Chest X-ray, PA view. Patient: 61 years old, sex M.
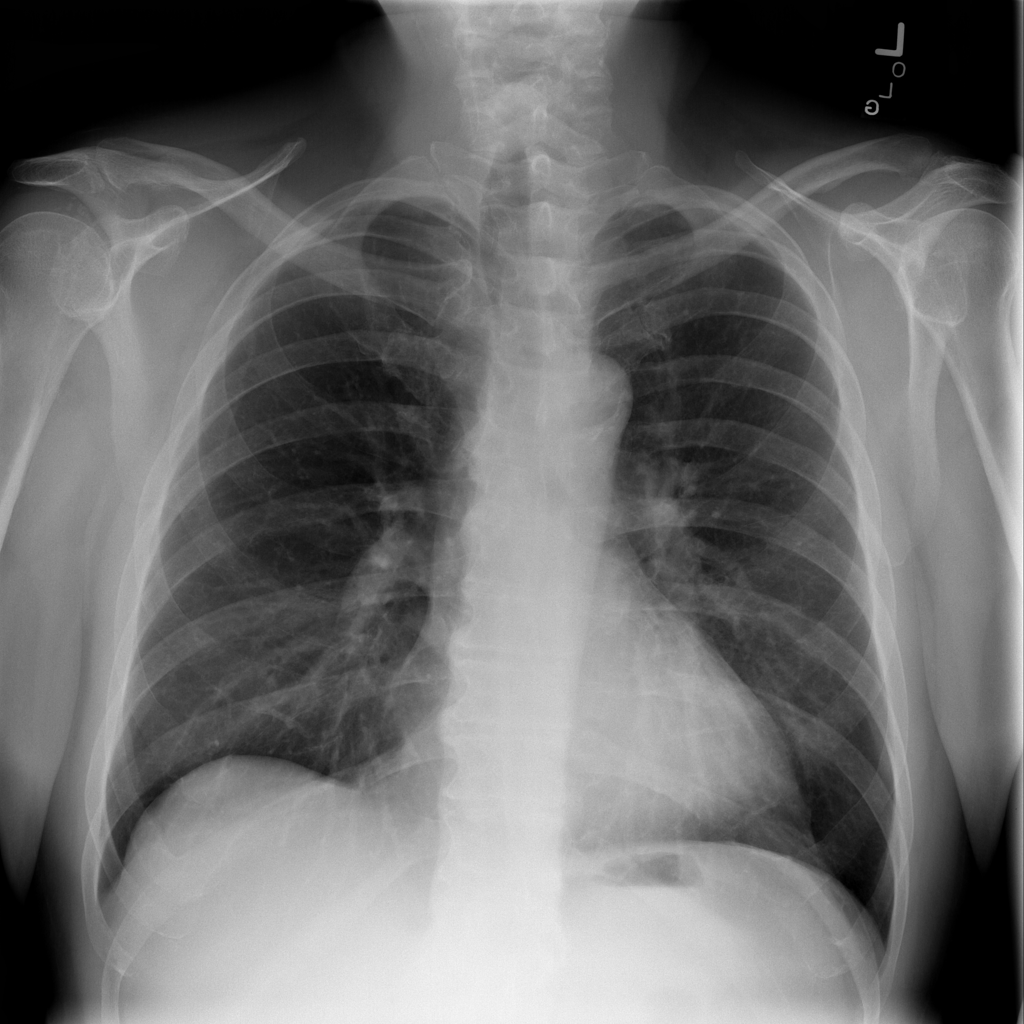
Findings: No Finding